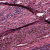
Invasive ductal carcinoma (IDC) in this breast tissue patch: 0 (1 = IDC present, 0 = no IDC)